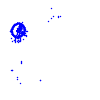
Particle: electron